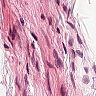
Metastatic tissue present: no